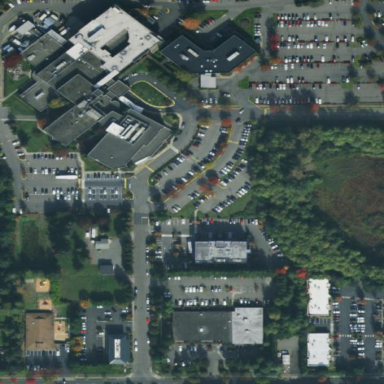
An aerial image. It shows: Healthcare facility identified as hospital.